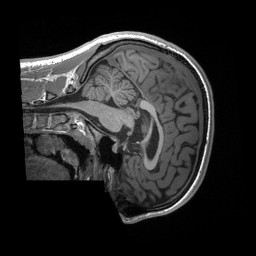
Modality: T1w
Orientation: sagittal
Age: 22
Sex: male
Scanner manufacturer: siemens
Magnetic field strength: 3 T
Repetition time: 2.4 s
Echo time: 0.00224 s